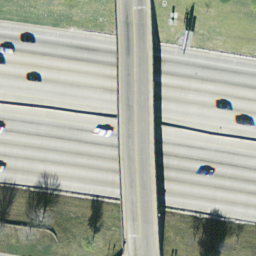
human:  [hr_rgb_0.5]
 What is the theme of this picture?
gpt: overpass

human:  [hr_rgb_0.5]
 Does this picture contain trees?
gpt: yes

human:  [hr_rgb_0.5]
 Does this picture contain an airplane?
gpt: no

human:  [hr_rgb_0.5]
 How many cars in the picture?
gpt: ten

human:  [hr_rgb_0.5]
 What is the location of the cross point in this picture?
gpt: center